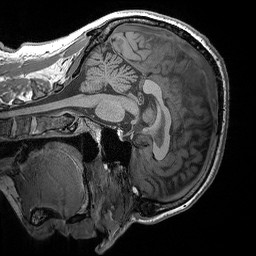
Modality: T1w
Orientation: sagittal
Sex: male
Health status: healthy
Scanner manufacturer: siemens
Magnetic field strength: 3 T
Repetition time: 1.7 s
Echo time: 0.00296 s